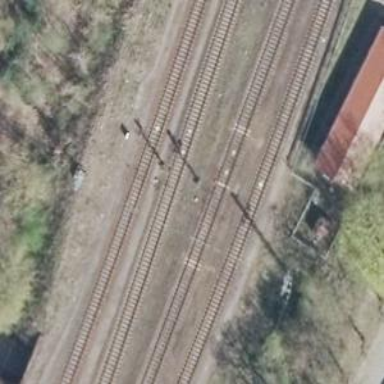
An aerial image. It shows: Railway signal.